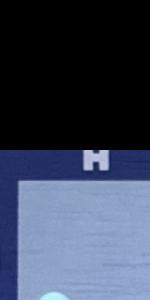
Label: Empty